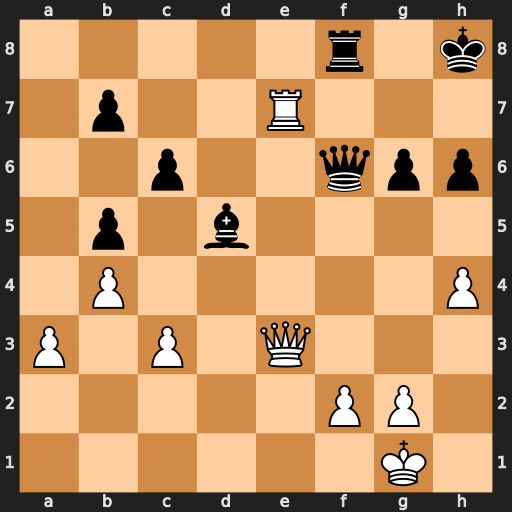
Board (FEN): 5r1k/1p2R3/2p2qpp/1p1b4/1P5P/P1P1Q3/5PP1/6K1
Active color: w
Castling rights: -
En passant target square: -
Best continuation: Qxh6+ Kg8 Qh7#